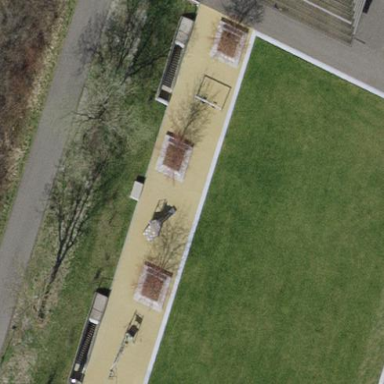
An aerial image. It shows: Playground area for leisure land.